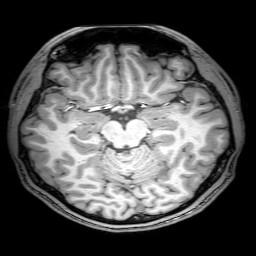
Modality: T1w
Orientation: coronal